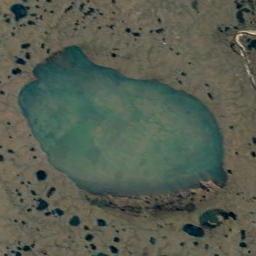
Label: lake